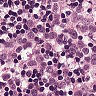
Metastatic tissue present: yes